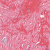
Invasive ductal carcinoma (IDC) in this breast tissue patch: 0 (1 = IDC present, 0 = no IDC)